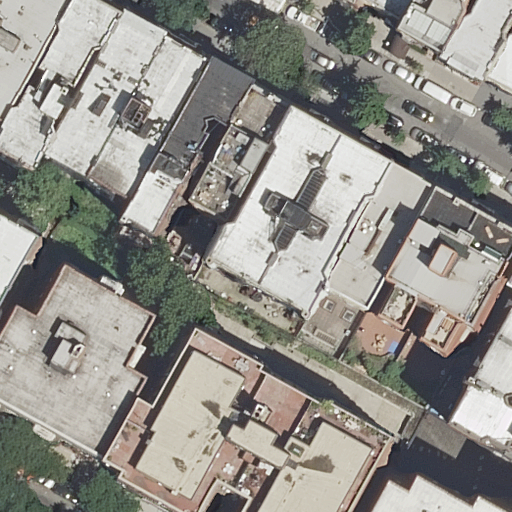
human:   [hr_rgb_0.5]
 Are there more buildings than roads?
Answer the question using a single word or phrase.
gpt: yes

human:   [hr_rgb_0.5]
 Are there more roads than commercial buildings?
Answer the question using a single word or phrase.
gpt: yes

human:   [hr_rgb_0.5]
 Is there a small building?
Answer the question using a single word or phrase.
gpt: yes

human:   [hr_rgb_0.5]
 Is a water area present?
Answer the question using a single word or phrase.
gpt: no

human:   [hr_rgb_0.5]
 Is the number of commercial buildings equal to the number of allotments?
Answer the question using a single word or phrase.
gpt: yes

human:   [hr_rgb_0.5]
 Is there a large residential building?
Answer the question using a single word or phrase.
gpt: yes

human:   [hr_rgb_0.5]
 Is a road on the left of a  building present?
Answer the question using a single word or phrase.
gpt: yes

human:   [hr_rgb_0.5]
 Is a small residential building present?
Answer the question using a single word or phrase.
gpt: yes

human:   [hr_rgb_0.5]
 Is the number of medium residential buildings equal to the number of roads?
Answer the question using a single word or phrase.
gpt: no

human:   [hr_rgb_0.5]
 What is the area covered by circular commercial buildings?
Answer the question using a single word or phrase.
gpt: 0m2

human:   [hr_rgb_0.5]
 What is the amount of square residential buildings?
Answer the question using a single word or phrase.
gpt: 0

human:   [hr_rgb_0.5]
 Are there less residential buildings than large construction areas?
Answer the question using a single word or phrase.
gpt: no

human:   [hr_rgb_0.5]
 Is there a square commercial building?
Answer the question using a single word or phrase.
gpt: no

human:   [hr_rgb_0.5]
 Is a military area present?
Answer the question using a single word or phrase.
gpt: no

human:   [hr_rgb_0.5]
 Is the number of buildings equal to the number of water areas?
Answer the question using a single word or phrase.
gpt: no

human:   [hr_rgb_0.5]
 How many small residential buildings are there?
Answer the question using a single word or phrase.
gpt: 8

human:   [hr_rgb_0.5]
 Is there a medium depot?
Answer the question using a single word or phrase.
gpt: no

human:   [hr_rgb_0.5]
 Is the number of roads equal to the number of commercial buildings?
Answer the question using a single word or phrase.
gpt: no

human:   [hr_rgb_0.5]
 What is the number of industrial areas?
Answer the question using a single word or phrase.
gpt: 0

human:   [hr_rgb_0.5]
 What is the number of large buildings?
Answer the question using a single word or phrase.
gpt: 2

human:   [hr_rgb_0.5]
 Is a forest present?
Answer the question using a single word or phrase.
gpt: no

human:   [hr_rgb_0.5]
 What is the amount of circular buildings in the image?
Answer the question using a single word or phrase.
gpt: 0

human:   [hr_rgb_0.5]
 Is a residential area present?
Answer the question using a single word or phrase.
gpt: no

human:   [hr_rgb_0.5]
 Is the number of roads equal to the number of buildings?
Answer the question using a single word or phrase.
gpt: no

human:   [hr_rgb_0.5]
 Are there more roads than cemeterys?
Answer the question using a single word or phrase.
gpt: yes

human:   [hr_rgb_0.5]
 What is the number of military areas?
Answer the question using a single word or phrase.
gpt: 0

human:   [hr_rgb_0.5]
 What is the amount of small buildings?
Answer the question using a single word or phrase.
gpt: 8

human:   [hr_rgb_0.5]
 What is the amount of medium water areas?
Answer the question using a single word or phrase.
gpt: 0

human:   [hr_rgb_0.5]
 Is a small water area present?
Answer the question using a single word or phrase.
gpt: no

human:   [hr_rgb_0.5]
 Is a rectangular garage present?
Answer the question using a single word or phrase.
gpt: no

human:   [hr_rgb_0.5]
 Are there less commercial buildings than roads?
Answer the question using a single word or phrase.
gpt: yes

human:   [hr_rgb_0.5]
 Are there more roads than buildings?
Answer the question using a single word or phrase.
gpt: no

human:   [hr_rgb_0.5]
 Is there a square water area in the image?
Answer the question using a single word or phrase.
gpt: no

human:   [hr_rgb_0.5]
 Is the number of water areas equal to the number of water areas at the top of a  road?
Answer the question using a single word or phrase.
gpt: yes

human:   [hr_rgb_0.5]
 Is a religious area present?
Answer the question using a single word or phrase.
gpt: no

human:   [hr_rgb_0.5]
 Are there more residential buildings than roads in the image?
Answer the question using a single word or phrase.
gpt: yes